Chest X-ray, PA view. Patient: 51 years old, sex M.
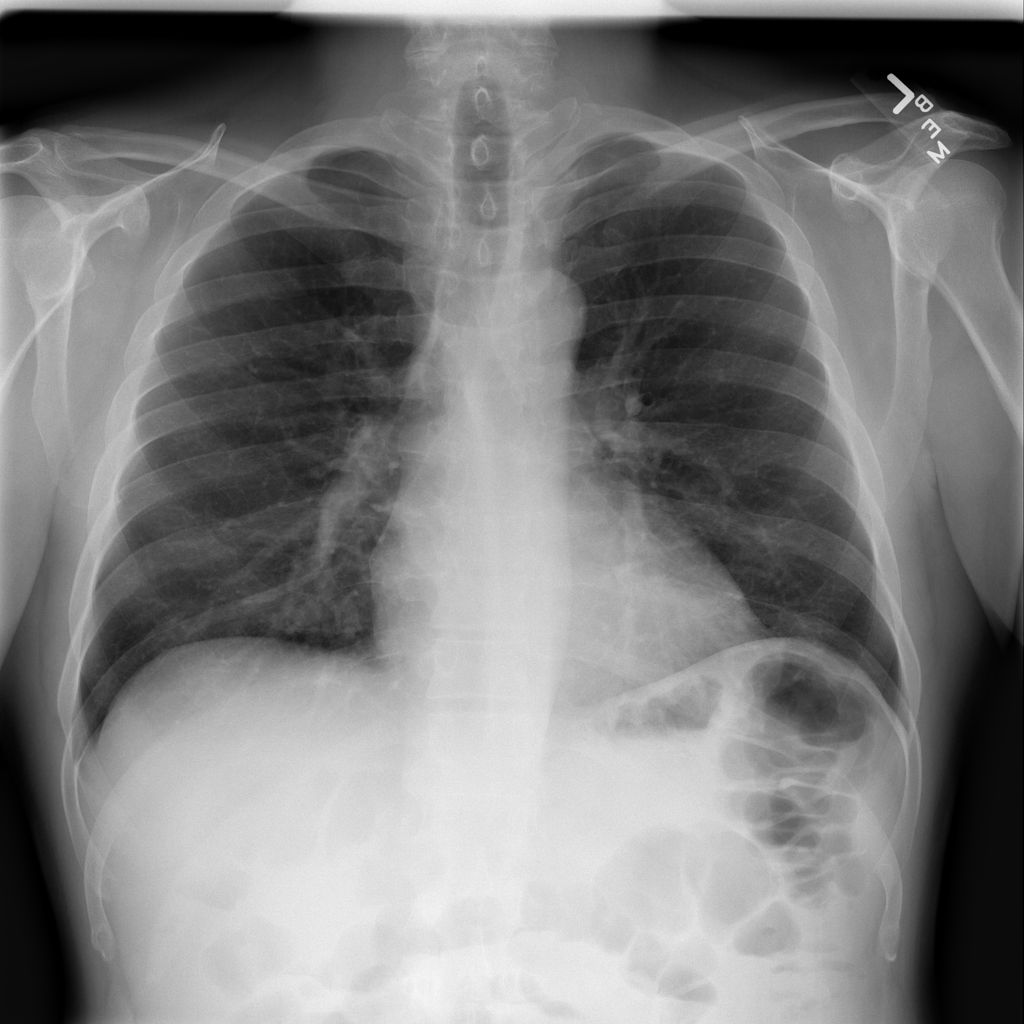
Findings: No Finding